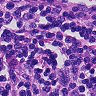
Metastatic tissue present: no